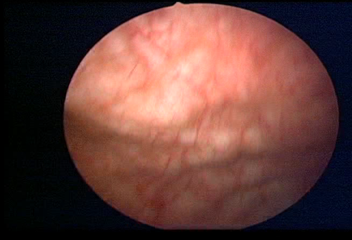
Modality: WLC
Class: Normal mucosa
Bladder cancer association: No